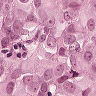
Metastatic tissue present: yes